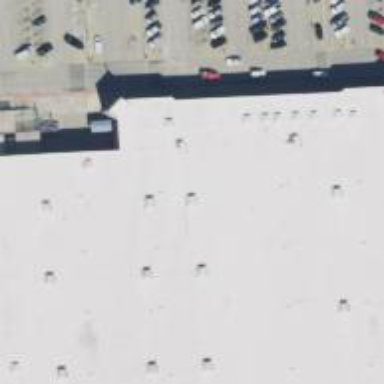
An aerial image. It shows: Retail building housing supermarket.